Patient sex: M
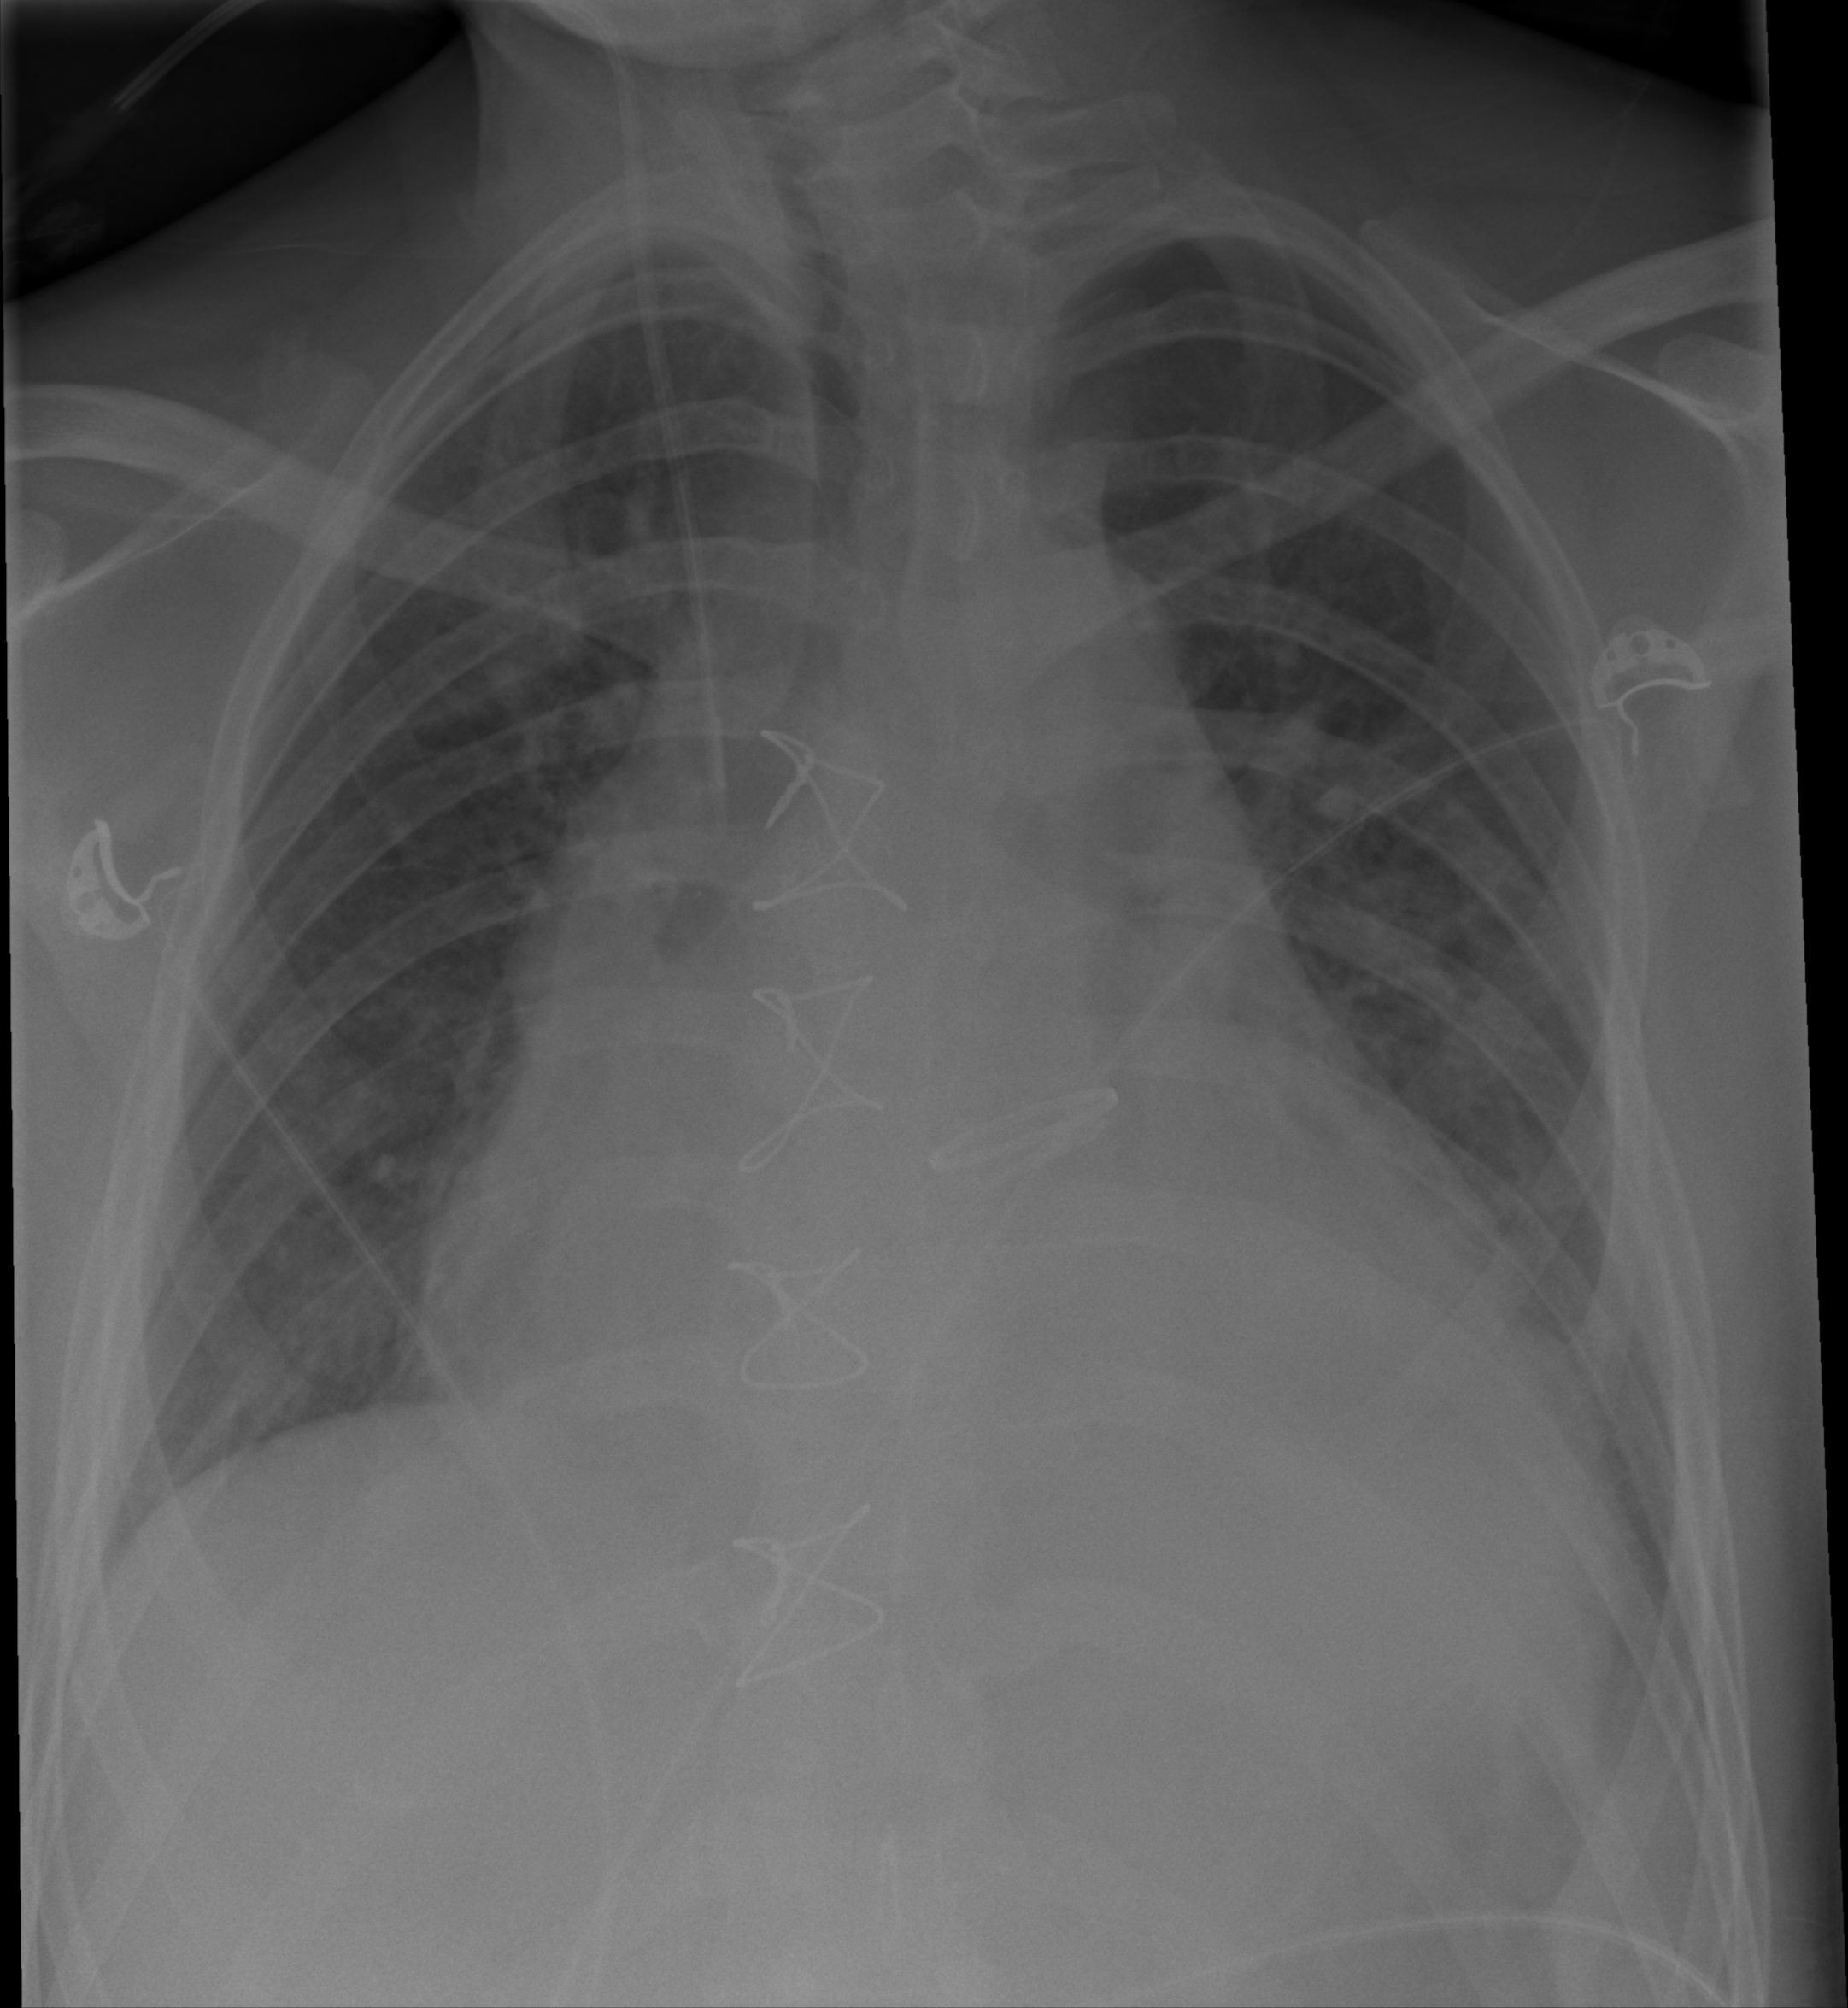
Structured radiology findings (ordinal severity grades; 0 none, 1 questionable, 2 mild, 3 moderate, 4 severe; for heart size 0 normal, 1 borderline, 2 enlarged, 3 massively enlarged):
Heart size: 3
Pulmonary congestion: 2
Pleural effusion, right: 0
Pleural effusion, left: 2
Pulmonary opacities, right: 2
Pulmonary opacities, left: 2
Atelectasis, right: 0
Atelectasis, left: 2